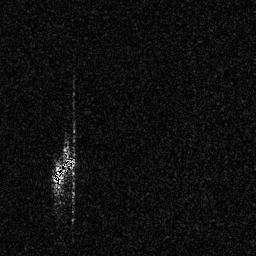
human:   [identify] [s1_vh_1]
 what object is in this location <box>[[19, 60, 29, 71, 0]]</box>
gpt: <ref>1 medium ship at the left</ref>